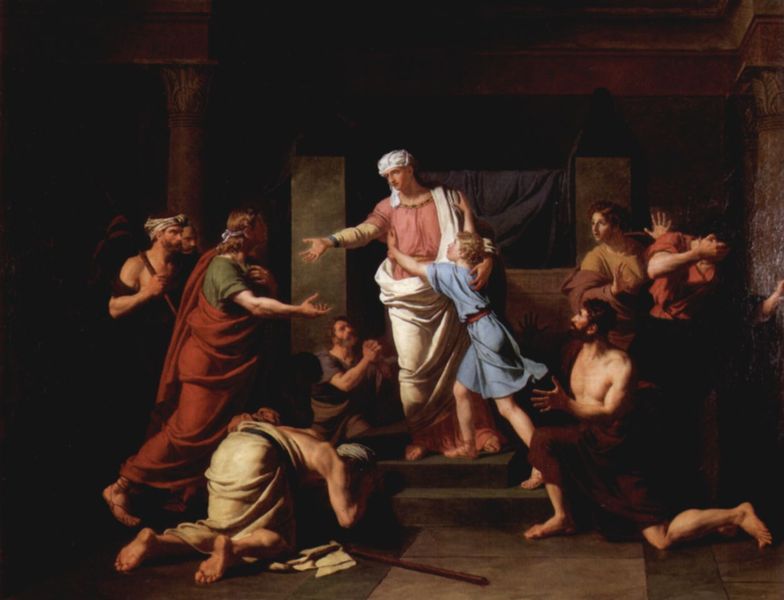
Titel: Joseph und seine Brüder
Künstler: Charles Thévenin
Standort: Angers
Institution: Musée des Beaux-Arts
Schlagwörter: blau, dunkel, gemälde, hand, mann, schatten, weiß, frauen, grün, menschen, mädchen, bewegung, braun, bunt, frau, geste, hell, kleid, licht, marmor, männer, pfeiler, raum, schwarz, szene, säule, säulen, zimmer, gebäude, gürtel, rot, tuch, beige, gespräch, malerei, ornament, rock, bart, blond, feier, wand, architektur, arm, arme, augen, bibel, blicke, entsetzen, falten, geschichte, halten, historie, sockel, stehen, stein, gesten, hände, innenraum, vorhang, öl, gewand, interieur, stehend, tücher, gewänder, innen, kind, klassizismus, rosa, stock, helldunkel, beine, hellblau, papier, umarmung, stab, farbe, weis, füsse, ölgemälde, treppe, historienbild, könig, thron, kopftuch, läufer, stufe, stufen, sandalen, faltenwurf, podest, junge, kinnbart, umarmen, antike, knabe, bub, schwarzweiss, knien, fliehen, tumult, gestik, herrscher, beten, gebet, lorbeer, architrav, kapitelle, kapitell, fries, verzweiflung, griechen, toga, brauntöne, dramatisch, flehen, kniend, historienmalerei, knieen, historismus, verbeugen, tempel, chiaroscuro, anbeten, heilig, anbetung, verband, bitte, tunika, turban, barfus, sohn, bitten, schutz, gebälk, abwehr, historisch, togati, neoklassizismus, togen, urteil, knieender, kniene, biblich, knabe junge, gebeugter, bestürmung